【题型】解答题　【知识点】平面几何　【难度】medium
记$\triangle ABC$的内角$A,B,C$的对边分别为$a,b,c$. 已知$c=2,a\neq c$，$\cos^2A+\sin^2C=\dfrac{\sqrt{3}}{2}\sin2A-\dfrac{\sqrt{3}}{2}\sin2C+1$.
\noindent (1)求$B$；
\noindent (2)若$M$是$BC$的中点，$AM=2\sqrt{3}$，求$\triangle ABC$的面积.
【解答】
\noindent \textbf{【答案】}(1)$\dfrac{\pi}{3}$
\noindent (2)$4\sqrt{3}$

\vspace{0.5em}
\noindent \textbf{【分析】}（1）通过三角恒等变换与三角形内角和，约去非零项后求得角$B$；
\noindent （2）设边长，利用余弦定理求出边$BC$，再计算三角形面积.

\vspace{0.5em}
\noindent \textbf{【详解】}（1）对等式$\cos^2A+\sin^2C=\dfrac{\sqrt{3}}{2}\sin2A-\dfrac{\sqrt{3}}{2}\sin2C+1$移项，
\noindent 得$\cos^2A-1+\sin^2C=\dfrac{\sqrt{3}}{2}(\sin2A-\sin2C)$，
\noindent 即$-\sin^2A+\sin^2C=\sqrt{3}\cos(A+C)\sin(A-C)①$.
\noindent 由$\sin^2C-\sin^2A=\dfrac{1-\cos2C}{2}-\dfrac{1-\cos2A}{2}=\dfrac{\cos2A-\cos2C}{2}$
\noindent $=\dfrac{-2\sin(A+C)\sin(A-C)}{2}=\sin(C+A)\sin(C-A)$，
\noindent 且$C+A=\pi-B$，故$\sin(C+A)=\sin B$，则$\sin^2C-\sin^2A=\sin B\sin(C-A)$，
\noindent 代入①得$\sin B\sin(C-A)=\sqrt{3}\cos(\pi-B)\sin(A-C)$，
\noindent 即$\sin B\sin(C-A)=\sqrt{3}\cos B\sin(C-A)$.
\noindent 因$a\neq c$，且$A,C$是三角形的内角，故$A\neq C$，$\sin(C-A)\neq0$，
\noindent 约去后得$\sin B=\sqrt{3}\cos B$，即$\tan B=\sqrt{3}$.
\noindent 又$B\in(0,\pi)$，故$B=\dfrac{\pi}{3}$.

\vspace{0.5em}
\noindent （2）设$BC=a$，则$BM=\dfrac{a}{2}$. 在$\triangle ABM$中，$AB=2$，$\angle ABM=\dfrac{\pi}{3}$，$AM=2\sqrt{3}$，
\noindent 由余弦定理：$AM^2=AB^2+BM^2-2\cdot AB\cdot BM\cdot \cos\angle ABM$，
\noindent 即$(2\sqrt{3})^2=2^2+\left(\dfrac{a}{2}\right)^2-2\times2\times\dfrac{a}{2}\times\cos\dfrac{\pi}{3}$，化简得$12=4+\dfrac{a^2}{4}-a$，
\noindent 整理为$a^2-4a-32=0$，解得$a=8$（舍去负根）.
\noindent $\triangle ABC$的面积为$\dfrac{1}{2}\cdot a\cdot c\cdot \sin B=\dfrac{1}{2}\times8\times2\times\sin\dfrac{\pi}{3}=4\sqrt{3}$.

\vspace{0.5em}
\noindent \textbf{【点睛】}
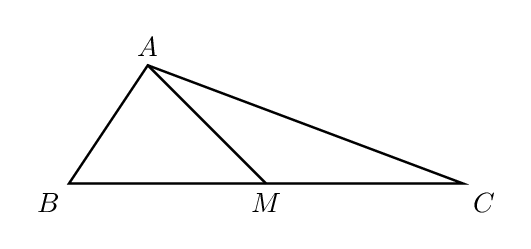